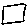
Label: square